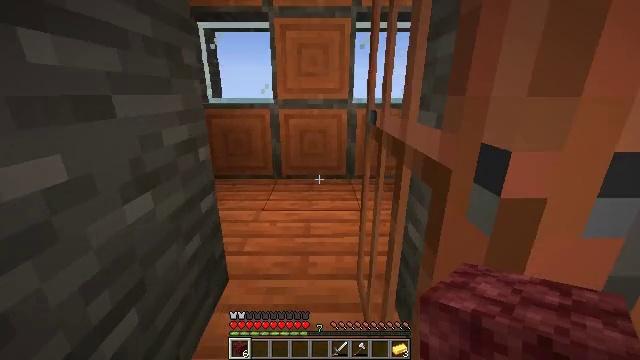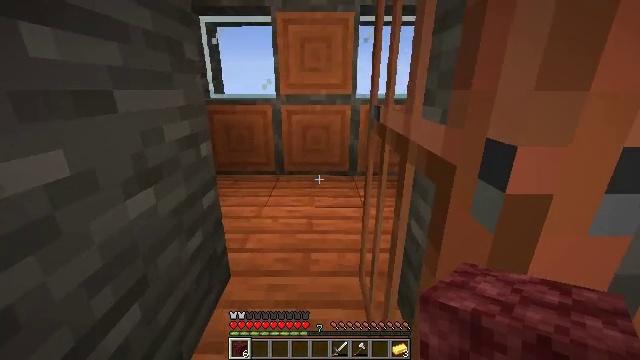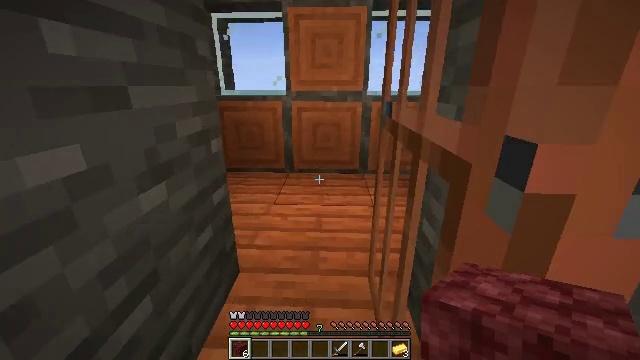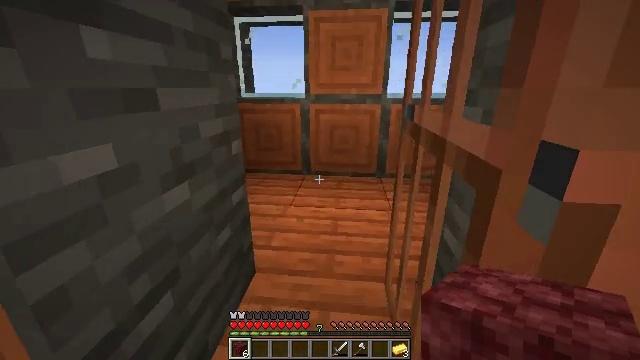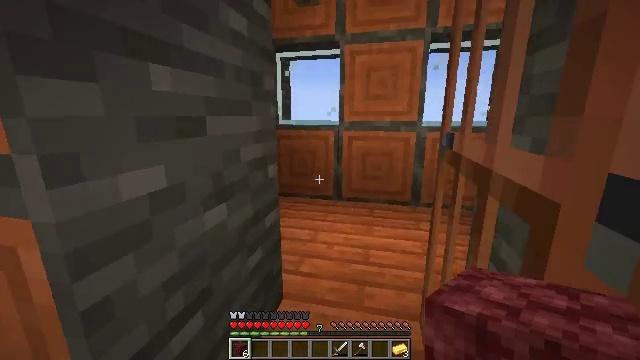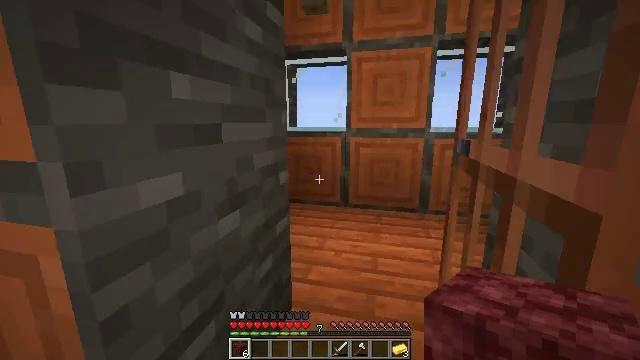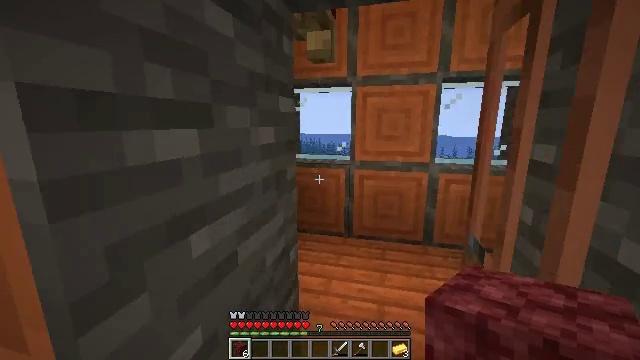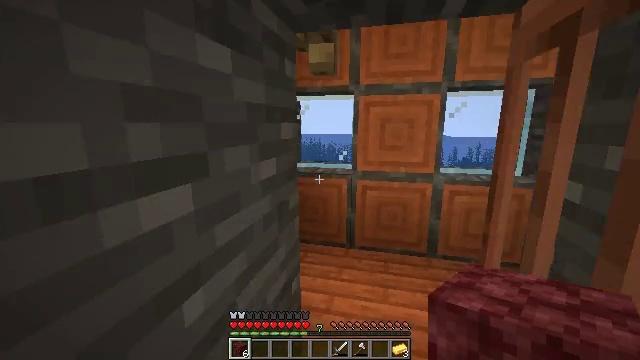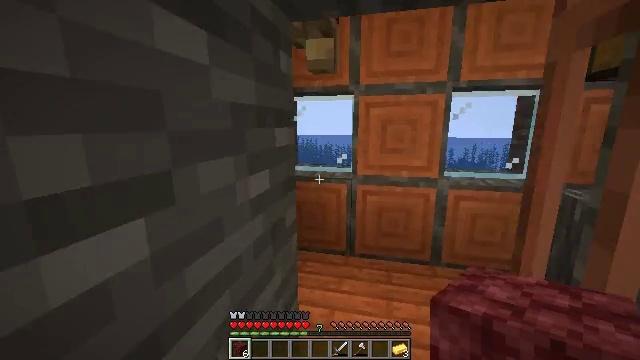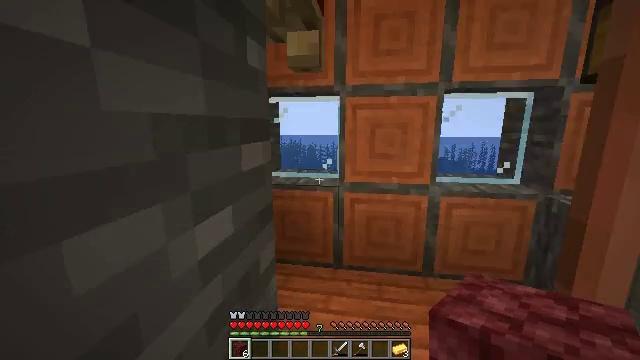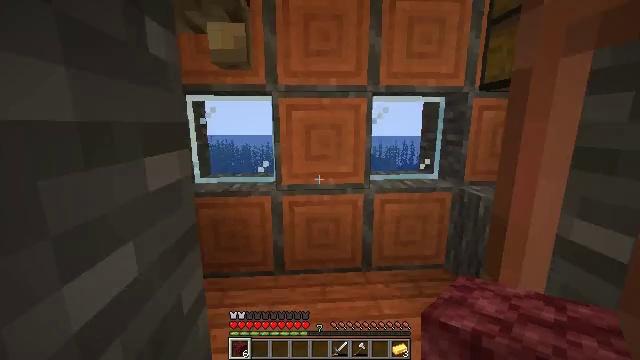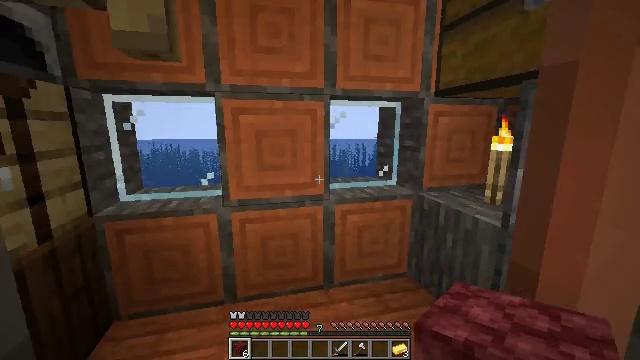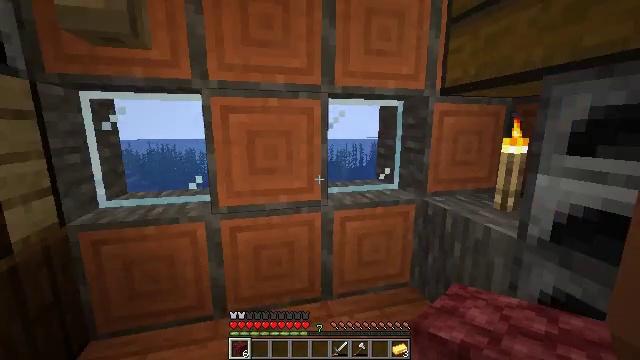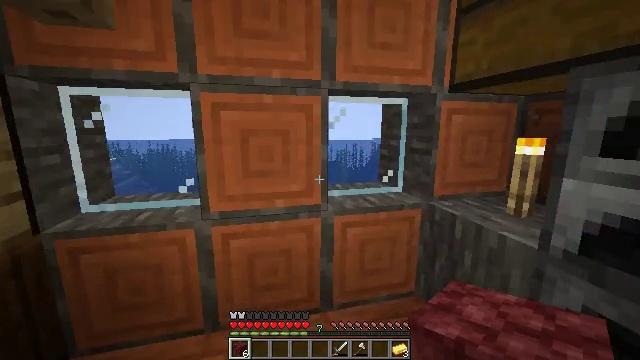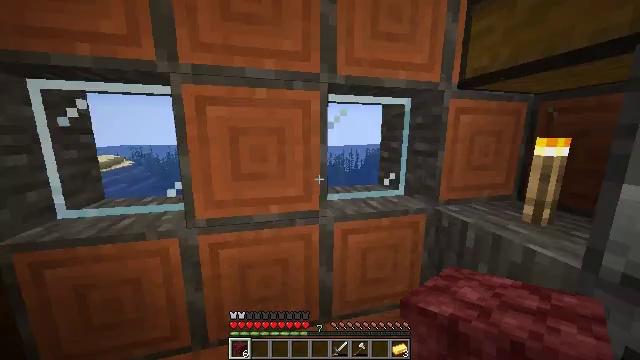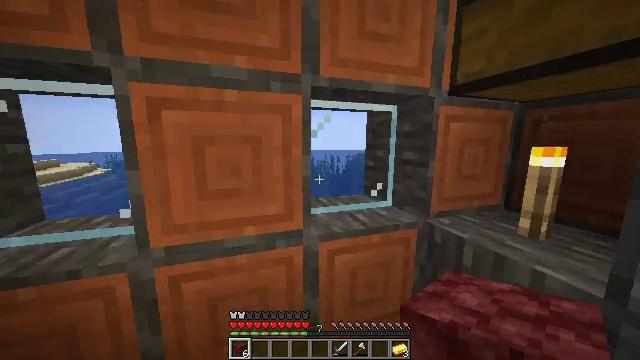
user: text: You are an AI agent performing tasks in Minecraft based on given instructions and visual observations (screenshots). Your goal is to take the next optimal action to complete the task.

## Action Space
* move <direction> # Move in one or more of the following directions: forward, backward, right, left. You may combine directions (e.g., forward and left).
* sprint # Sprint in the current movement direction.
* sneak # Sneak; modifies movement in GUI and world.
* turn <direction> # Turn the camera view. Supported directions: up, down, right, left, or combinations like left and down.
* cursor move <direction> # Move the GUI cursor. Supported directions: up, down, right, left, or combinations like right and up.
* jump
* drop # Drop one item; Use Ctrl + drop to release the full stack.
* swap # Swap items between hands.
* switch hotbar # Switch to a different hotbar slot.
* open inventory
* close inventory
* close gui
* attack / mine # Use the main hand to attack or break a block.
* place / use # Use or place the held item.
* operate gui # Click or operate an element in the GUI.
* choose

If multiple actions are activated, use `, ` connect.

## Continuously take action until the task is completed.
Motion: motion action
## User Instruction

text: Combine sticks and cobblestone to craft a stone shovel.
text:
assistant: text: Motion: move forward
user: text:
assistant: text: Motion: move forward, turn left
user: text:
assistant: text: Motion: move forward, turn left
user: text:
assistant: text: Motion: move forward, turn left and up
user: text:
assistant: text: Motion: move forward, turn up
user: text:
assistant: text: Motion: move forward
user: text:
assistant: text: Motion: move forward
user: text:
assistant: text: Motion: move forward
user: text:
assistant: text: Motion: move forward, turn right
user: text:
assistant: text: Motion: move forward, turn right
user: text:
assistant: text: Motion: move forward, sprint, turn right
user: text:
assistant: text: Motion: move forward, sprint
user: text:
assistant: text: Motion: move forward, sprint
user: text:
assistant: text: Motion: move forward, sprint
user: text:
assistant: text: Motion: move forward, turn right and up
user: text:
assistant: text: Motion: move forward, turn right and up
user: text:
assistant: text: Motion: move forward, turn right and up
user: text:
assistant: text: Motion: turn right and up
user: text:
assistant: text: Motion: turn right and up
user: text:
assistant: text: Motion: turn up
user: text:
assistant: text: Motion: no_op
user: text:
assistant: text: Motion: no_op
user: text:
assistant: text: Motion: use / place
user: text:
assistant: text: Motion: use / place
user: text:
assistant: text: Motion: use / place
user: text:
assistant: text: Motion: use / place
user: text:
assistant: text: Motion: no_op
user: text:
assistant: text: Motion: no_op
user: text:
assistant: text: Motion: no_op
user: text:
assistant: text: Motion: no_op